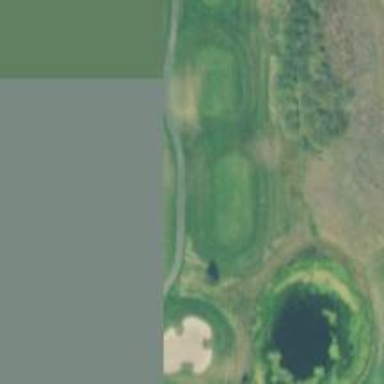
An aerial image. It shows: Path for golf carts.